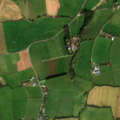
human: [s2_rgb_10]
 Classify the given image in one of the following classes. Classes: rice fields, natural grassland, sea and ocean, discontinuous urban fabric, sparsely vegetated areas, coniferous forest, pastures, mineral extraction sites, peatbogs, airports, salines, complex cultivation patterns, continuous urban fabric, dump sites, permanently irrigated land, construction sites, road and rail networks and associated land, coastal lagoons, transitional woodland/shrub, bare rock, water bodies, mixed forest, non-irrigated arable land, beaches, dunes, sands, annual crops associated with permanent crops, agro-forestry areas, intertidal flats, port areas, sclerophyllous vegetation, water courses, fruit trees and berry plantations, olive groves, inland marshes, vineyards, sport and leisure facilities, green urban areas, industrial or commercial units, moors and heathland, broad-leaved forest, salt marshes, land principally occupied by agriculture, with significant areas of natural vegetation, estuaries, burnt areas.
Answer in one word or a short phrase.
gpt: non-irrigated arable land, pastures